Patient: sex F, age 41
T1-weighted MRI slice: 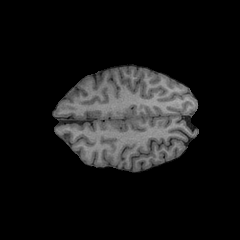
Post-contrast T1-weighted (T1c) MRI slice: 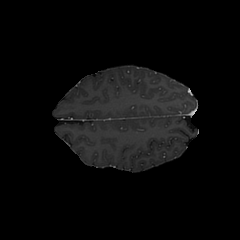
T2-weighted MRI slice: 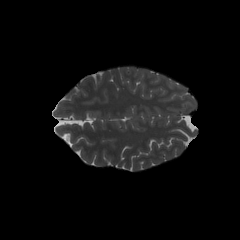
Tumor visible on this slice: no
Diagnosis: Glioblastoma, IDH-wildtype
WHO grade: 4